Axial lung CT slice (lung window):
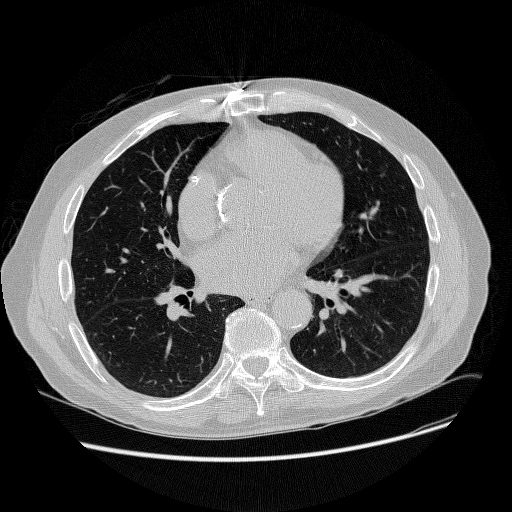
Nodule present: no